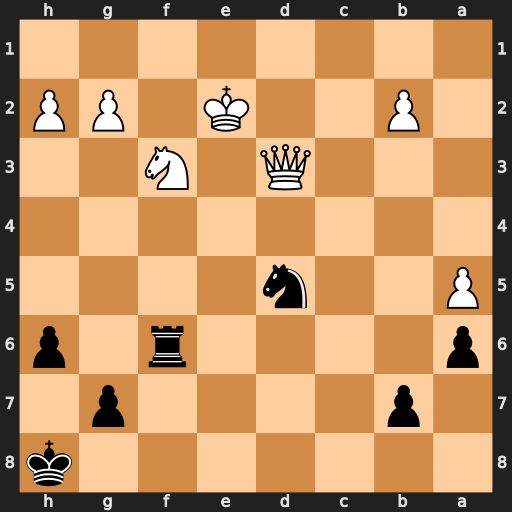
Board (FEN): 7k/1p4p1/p4r1p/P2n4/8/3Q1N2/1P2K1PP/8
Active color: b
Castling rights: -
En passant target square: -
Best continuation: Nf4+ Ke3 Nxd3